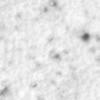
Label: no_change